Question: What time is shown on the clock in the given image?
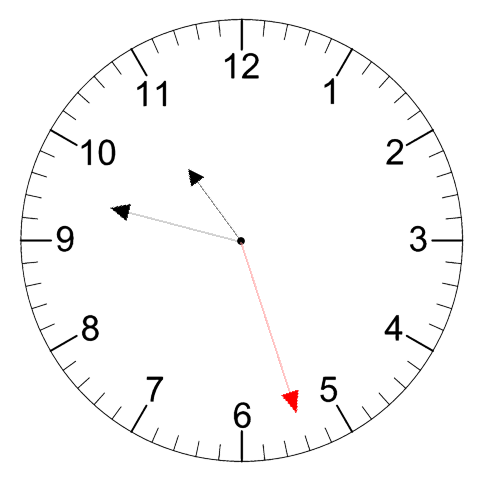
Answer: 10:47:27